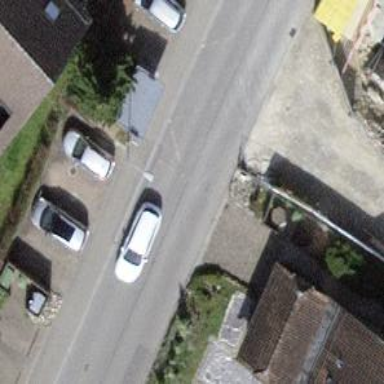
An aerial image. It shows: Bus stop equipped with public transport stop position.